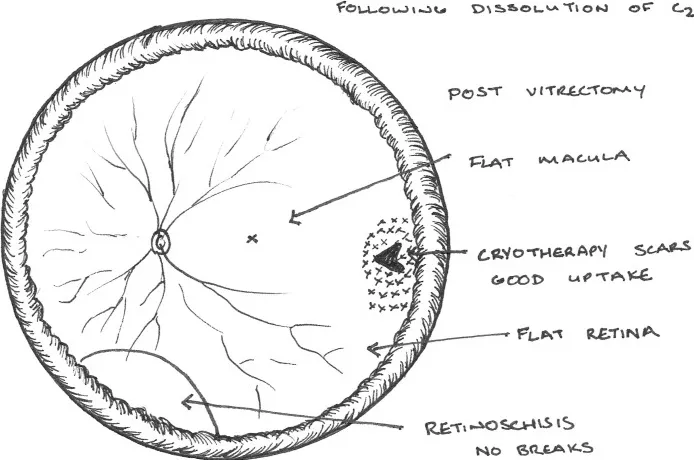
Post-operative fundal appearance.
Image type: radiology (mri)